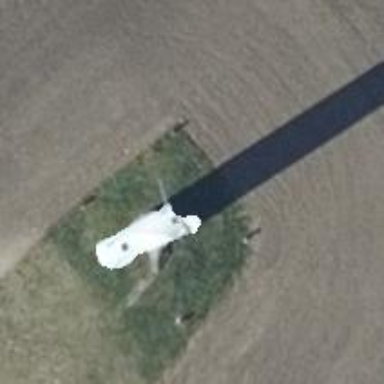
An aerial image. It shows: Wind power generator with horizontal axis wind turbine manufactured by Vestas.